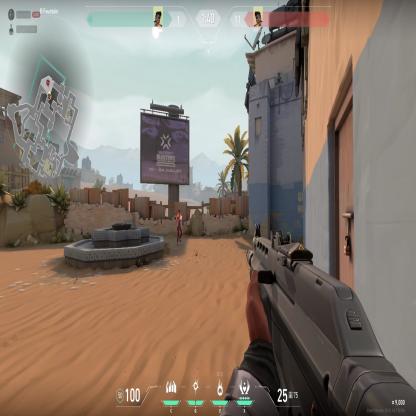
Label: enemy